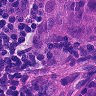
Metastatic tissue present: yes